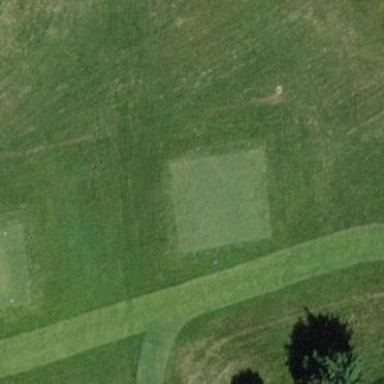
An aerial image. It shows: Golf tee area with grass surface.